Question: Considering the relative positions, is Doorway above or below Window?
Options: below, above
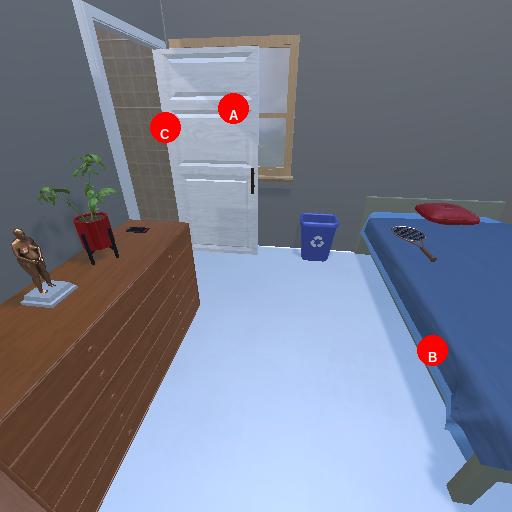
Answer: below